Interaction volume radius: 5 \u00c5
Interaction volume height: 10 \u00c5
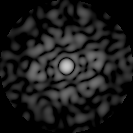
Disorder parameter: 0.8046